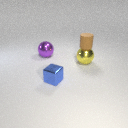
small blue metal cube to the left of large yellow metal sphere